Question: I am trying to create a 10x10 grid using either 'imshow' or 'matshow' in Matplotlib. The function below takes a numpy array as input, and plots the grid. However, I'd like to have values from the array also displayed inside the cells defined by the grid. So far I could not find a proper way to do it. I can use 'plt.text' to place things over the grid, but this requires coordinates of each cell, totally inconvenient. Is there a better way to do what I am trying to accomplish?
Thanks!
NOTE: The code below does not take the values from the array yet, I was just playing with 'plt.text'.
'''
import numpy as np
import matplotlib.pyplot as plt
from matplotlib import colors
board = np.zeros((10, 10))
def visBoard(board):
cmap = colors.ListedColormap(['white', 'red'])
bounds=[0,0.5,1]
norm = colors.BoundaryNorm(bounds, cmap.N)
plt.figure(figsize=(4,4))
plt.matshow(board, cmap=cmap, norm=norm, interpolation='none', vmin=0, vmax=1)
plt.xticks(np.arange(0.5,10.5), [])
plt.yticks(np.arange(0.5,10.5), [])
plt.text(-0.1, 0.2, 'x')
plt.text(0.9, 0.2, 'o')
plt.text(1.9, 0.2, 'x')
plt.grid()
visBoard(board)
'''
Output:

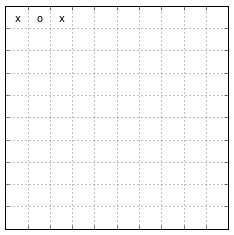
Answer: Can you do something like:
'''
import numpy as np
import matplotlib.pyplot as plt
fig, ax = plt.subplots()
min_val, max_val = 0, 10
ind_array = np.arange(min_val + 0.5, max_val + 0.5, 1.0)
x, y = np.meshgrid(ind_array, ind_array)
for i, (x_val, y_val) in enumerate(zip(x.flatten(), y.flatten())):
c = 'x' if i%2 else 'o'
ax.text(x_val, y_val, c, va='center', ha='center')
#alternatively, you could do something like
#for x_val, y_val in zip(x.flatten(), y.flatten()):
# c = 'x' if (x_val + y_val)%2 else 'o'
ax.set_xlim(min_val, max_val)
ax.set_ylim(min_val, max_val)
ax.set_xticks(np.arange(max_val))
ax.set_yticks(np.arange(max_val))
ax.grid()
'''

---
Edit:
Here is an updated example with an 'imshow' background.
'''
import numpy as np
import matplotlib.pyplot as plt
fig, ax = plt.subplots()
min_val, max_val, diff = 0., 10., 1.
#imshow portion
N_points = (max_val - min_val) / diff
imshow_data = np.random.rand(N_points, N_points)
ax.imshow(imshow_data, interpolation='nearest')
#text portion
ind_array = np.arange(min_val, max_val, diff)
x, y = np.meshgrid(ind_array, ind_array)
for x_val, y_val in zip(x.flatten(), y.flatten()):
c = 'x' if (x_val + y_val)%2 else 'o'
ax.text(x_val, y_val, c, va='center', ha='center')
#set tick marks for grid
ax.set_xticks(np.arange(min_val-diff/2, max_val-diff/2))
ax.set_yticks(np.arange(min_val-diff/2, max_val-diff/2))
ax.set_xticklabels([])
ax.set_yticklabels([])
ax.set_xlim(min_val-diff/2, max_val-diff/2)
ax.set_ylim(min_val-diff/2, max_val-diff/2)
ax.grid()
plt.show()
'''